Interaction volume radius: 10 \u00c5
Interaction volume height: 20 \u00c5
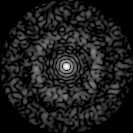
Disorder parameter: 0.8112